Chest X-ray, AP view. Patient: 67 years old, sex M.
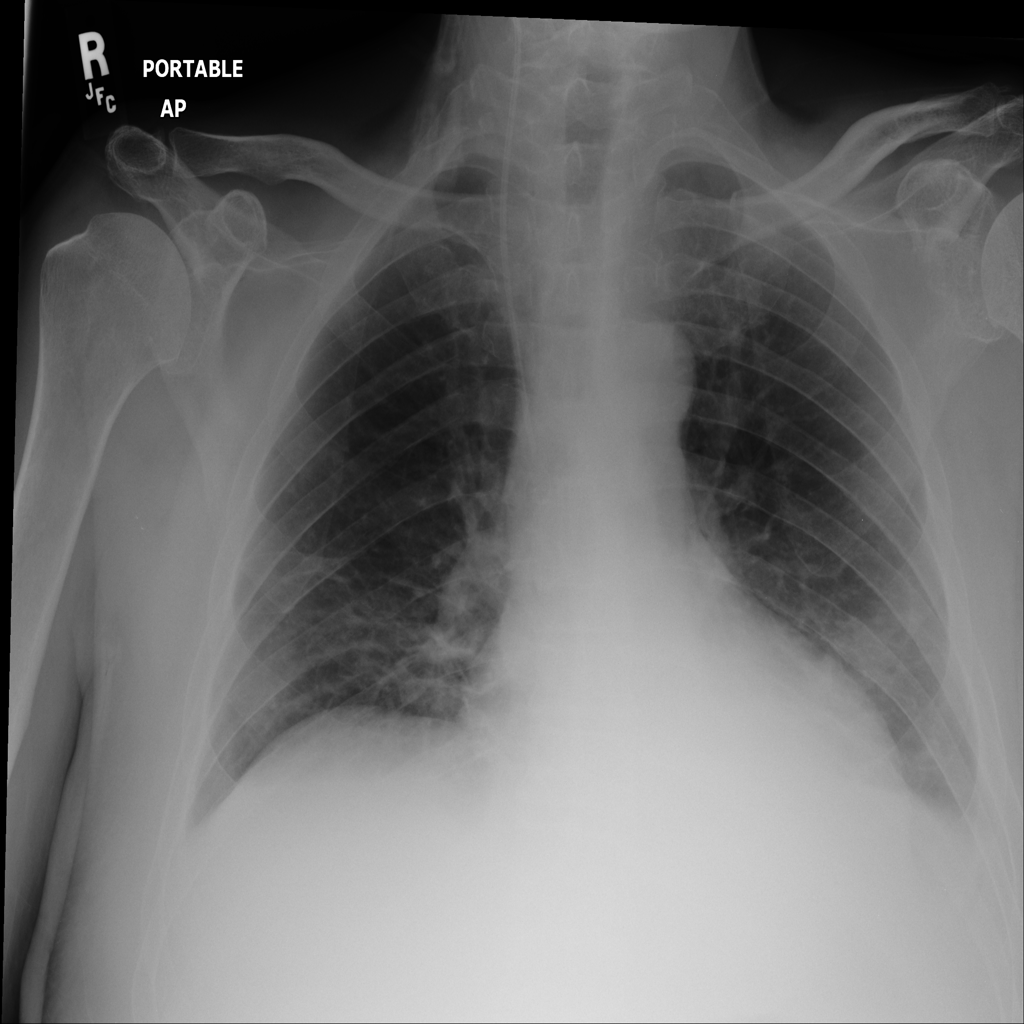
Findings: Atelectasis, Effusion